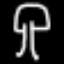
Label: mushroom